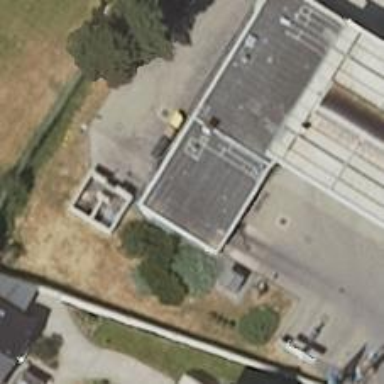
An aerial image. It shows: Car wash facility.